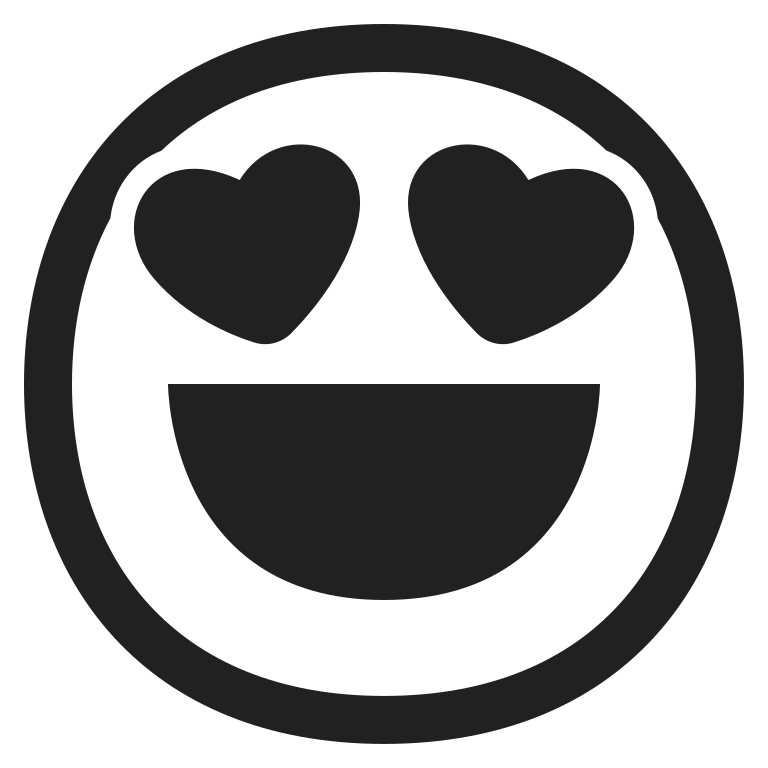
smiling face with heart eyes high contrast